RGB frame:
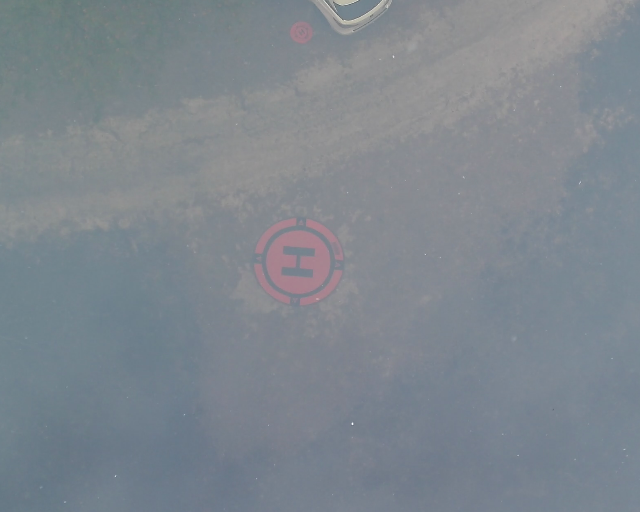
Thermal frame:
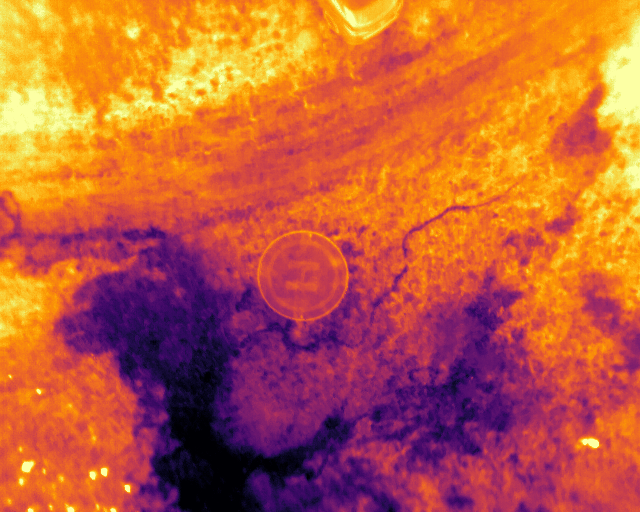
Captured: 2026-02-26 03:12:00
Pixels at or above 80 °C: 15 (fraction of frame: 4.57763671875e-05)